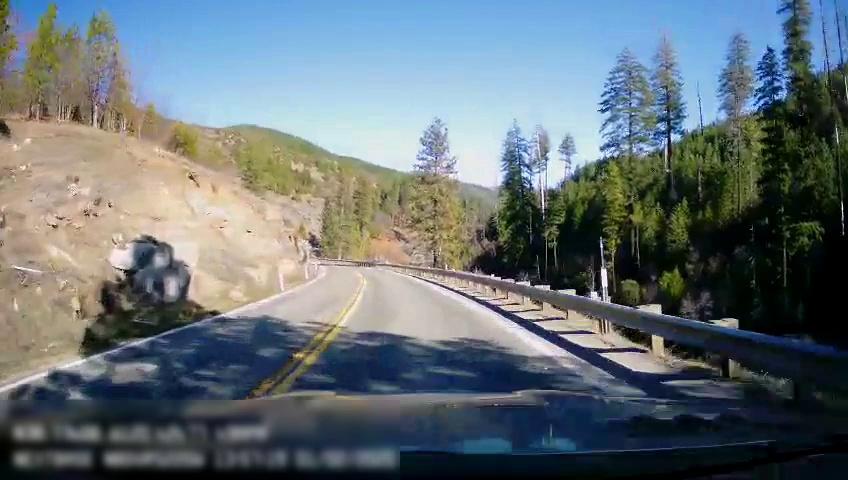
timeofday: Day
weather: Sunny
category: Drivable Space
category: Drivable Space
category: Lanes | Opposite Lane
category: Lanes | Current Lane
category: Lanes | Opposite Lane
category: Lanes | Current Lane